Field crop: tomato
Growth stage: 1
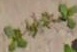
Species: portulaca